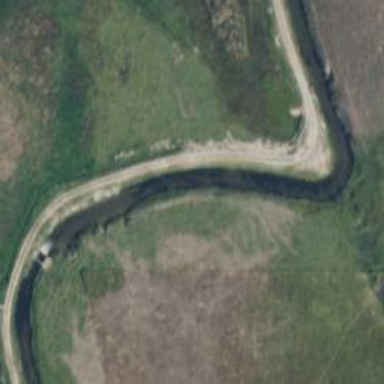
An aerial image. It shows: Canal used for irrigation purposes.